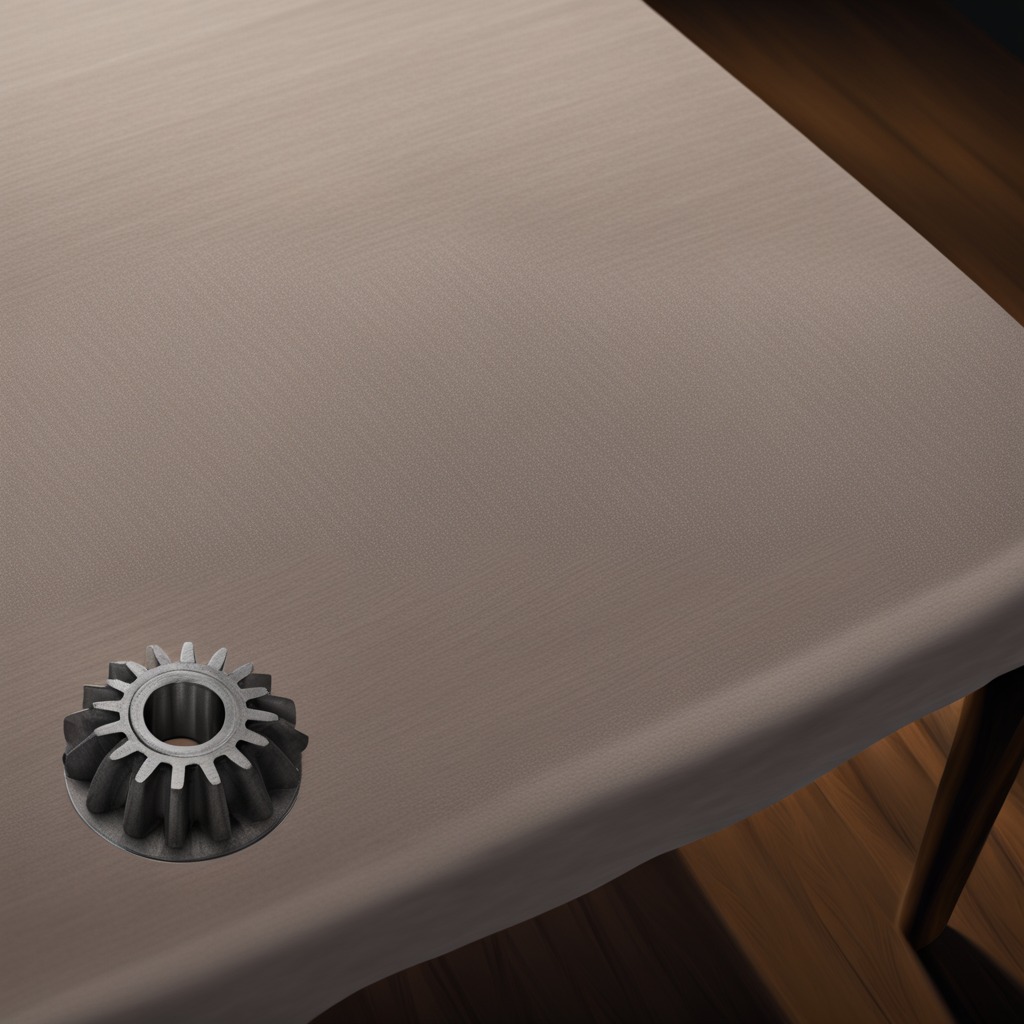
A steel gear with teeth lies on the wooden table.